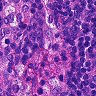
Metastatic tissue present: no